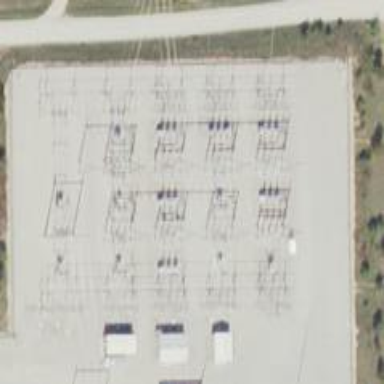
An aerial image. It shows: Switch used for power control.